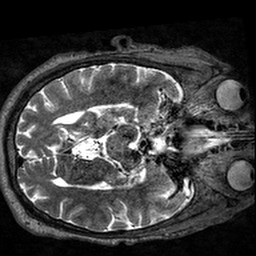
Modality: T2w
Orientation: axial
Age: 72
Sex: male
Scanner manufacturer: siemens
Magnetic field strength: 3 T
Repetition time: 3.2 s
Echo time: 0.567 s